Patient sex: F
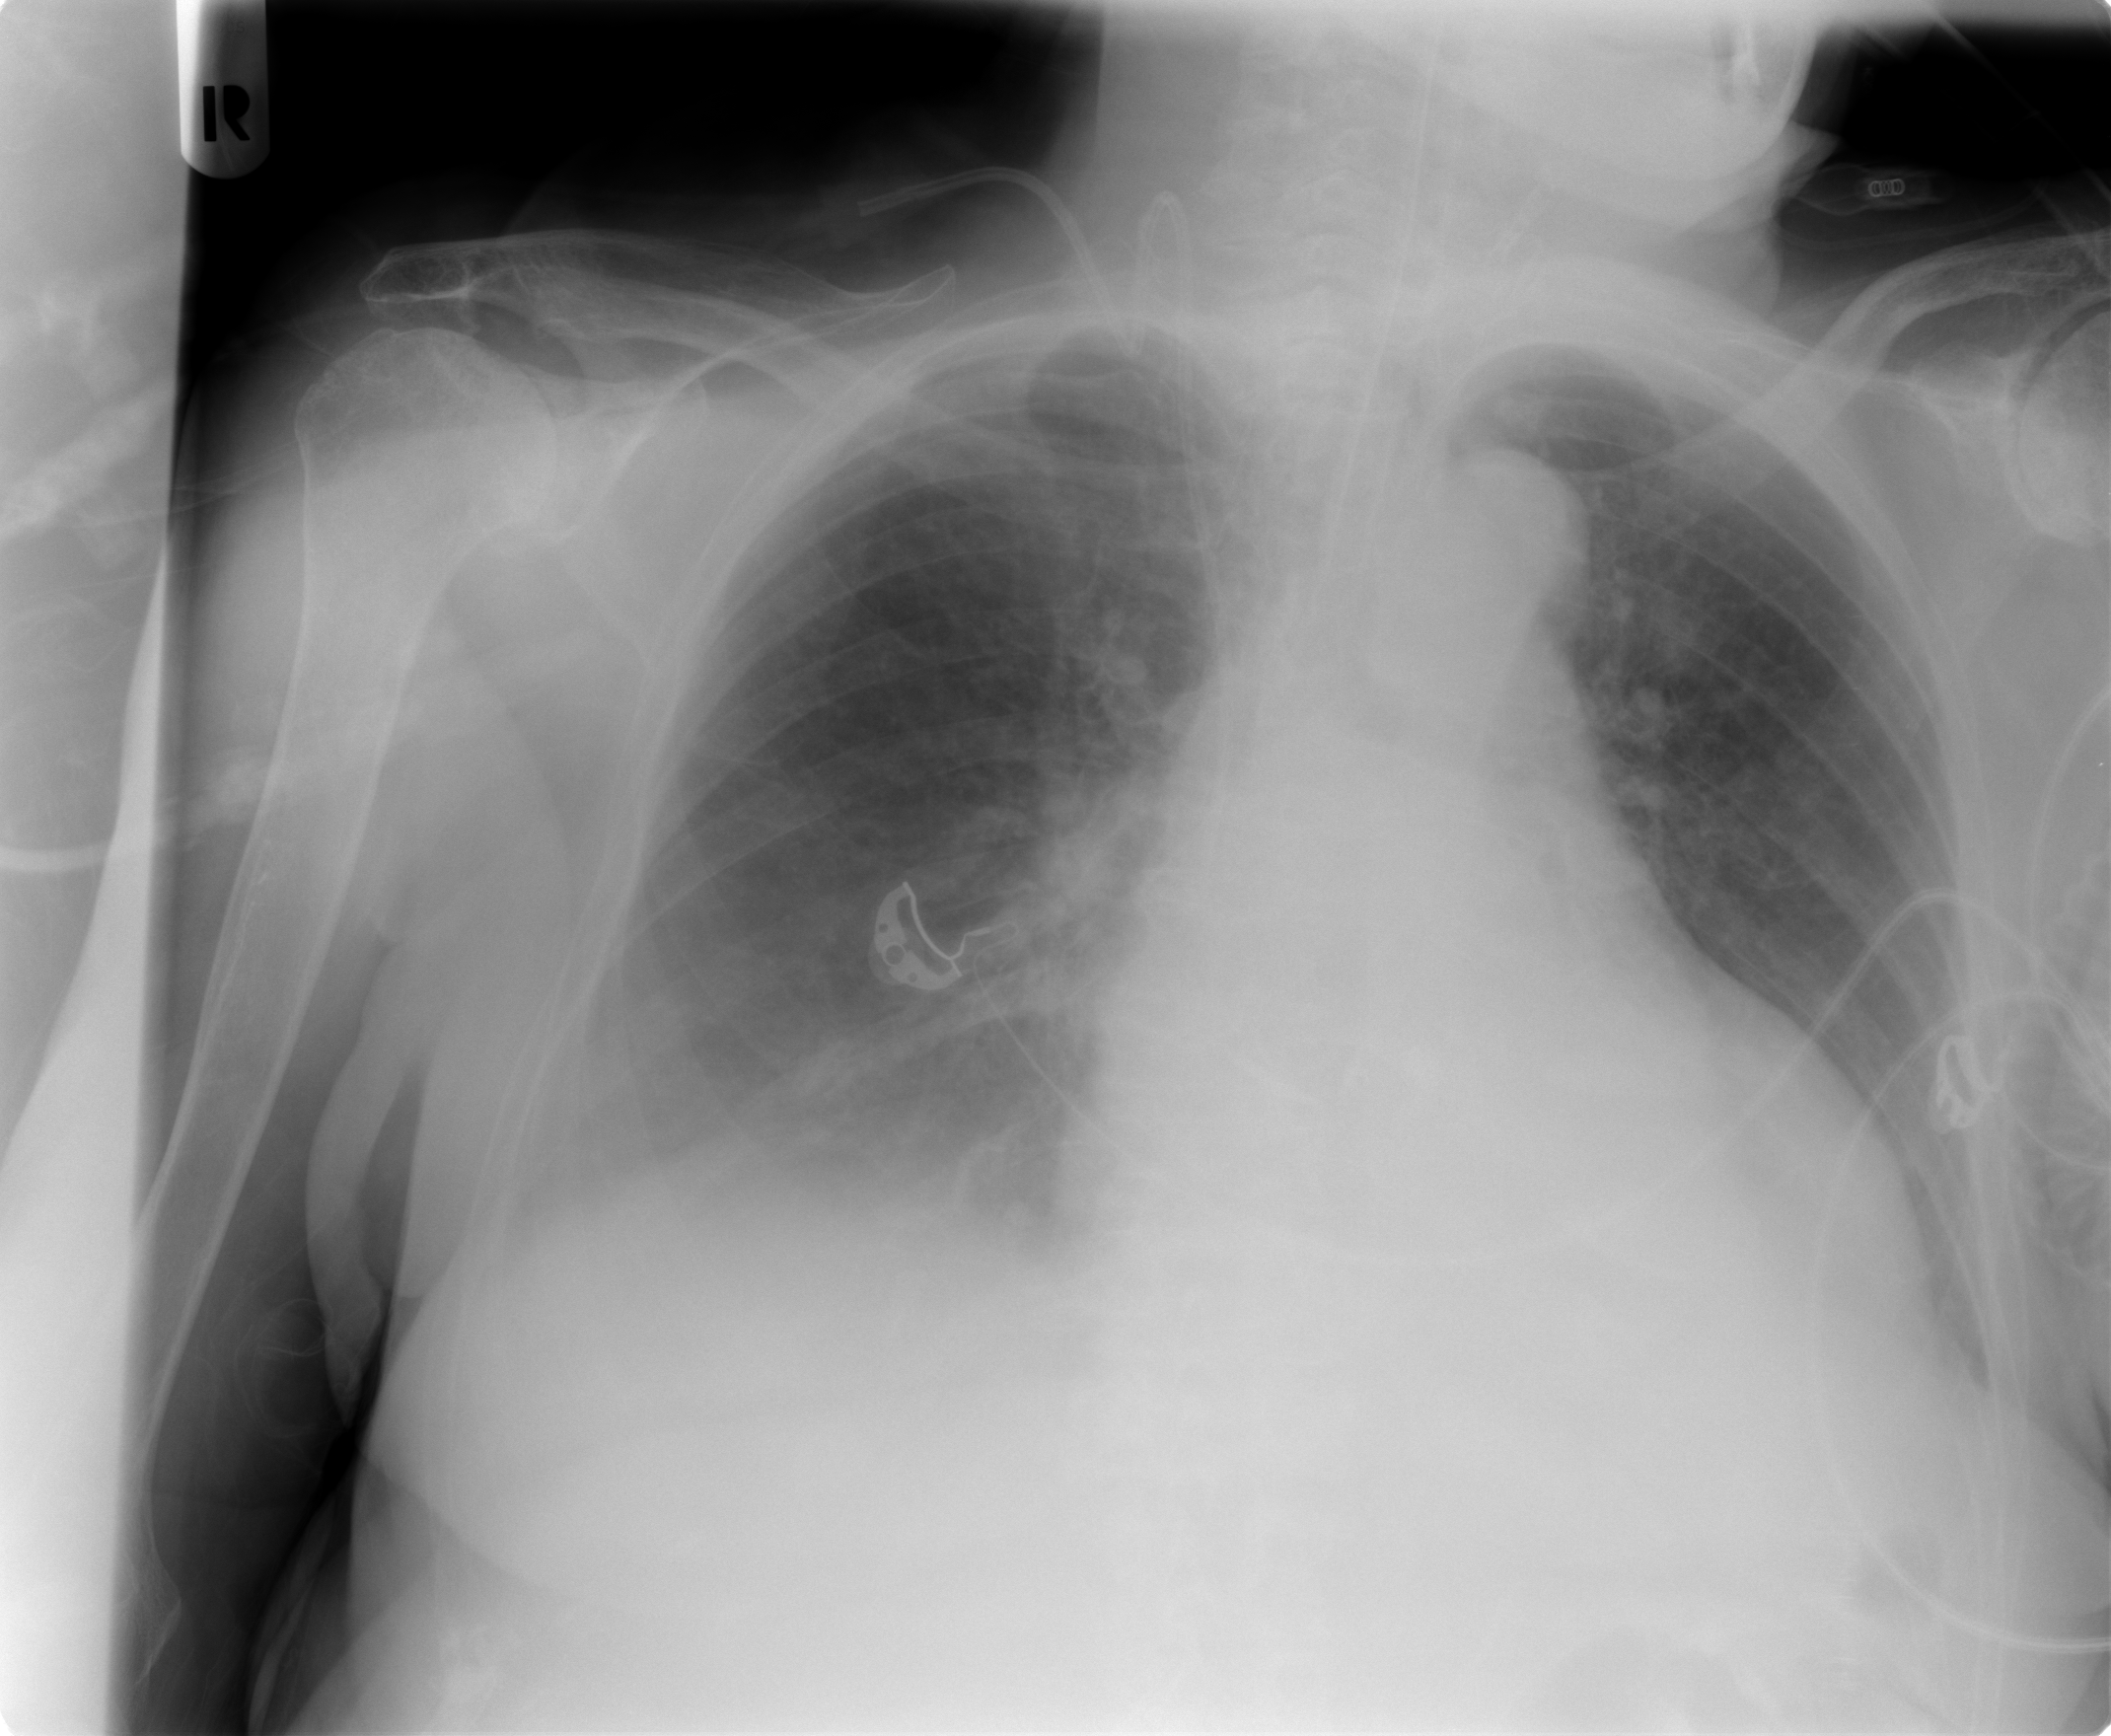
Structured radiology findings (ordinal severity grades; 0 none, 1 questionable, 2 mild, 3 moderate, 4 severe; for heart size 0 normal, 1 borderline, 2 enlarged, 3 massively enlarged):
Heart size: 2
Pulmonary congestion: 2
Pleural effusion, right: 0
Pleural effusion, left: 0
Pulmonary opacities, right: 0
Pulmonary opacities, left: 0
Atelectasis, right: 2
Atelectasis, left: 2